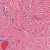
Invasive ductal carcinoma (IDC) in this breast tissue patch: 1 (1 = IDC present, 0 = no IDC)